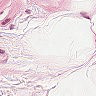
Metastatic tissue present: no